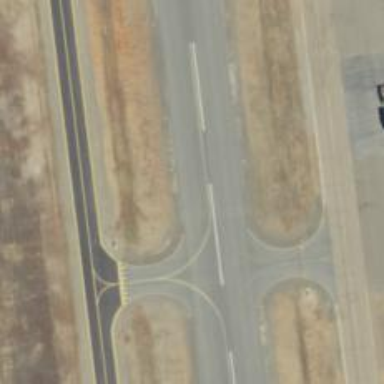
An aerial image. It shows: Image of taxiway at airport.